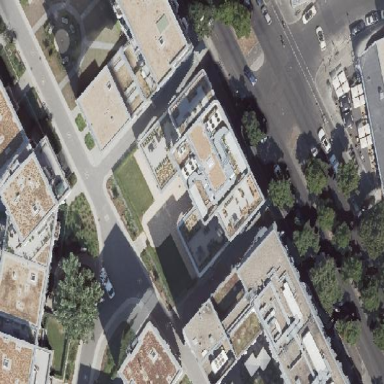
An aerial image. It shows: Commercial building.